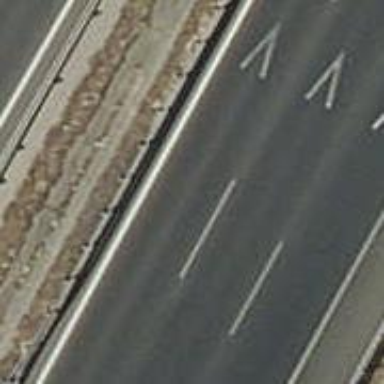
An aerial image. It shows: Asphalt motorway.